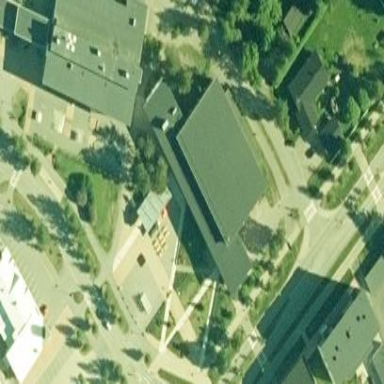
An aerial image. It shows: Sports centre with sports hall.